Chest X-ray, PA view. Patient: 23 years old, sex F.
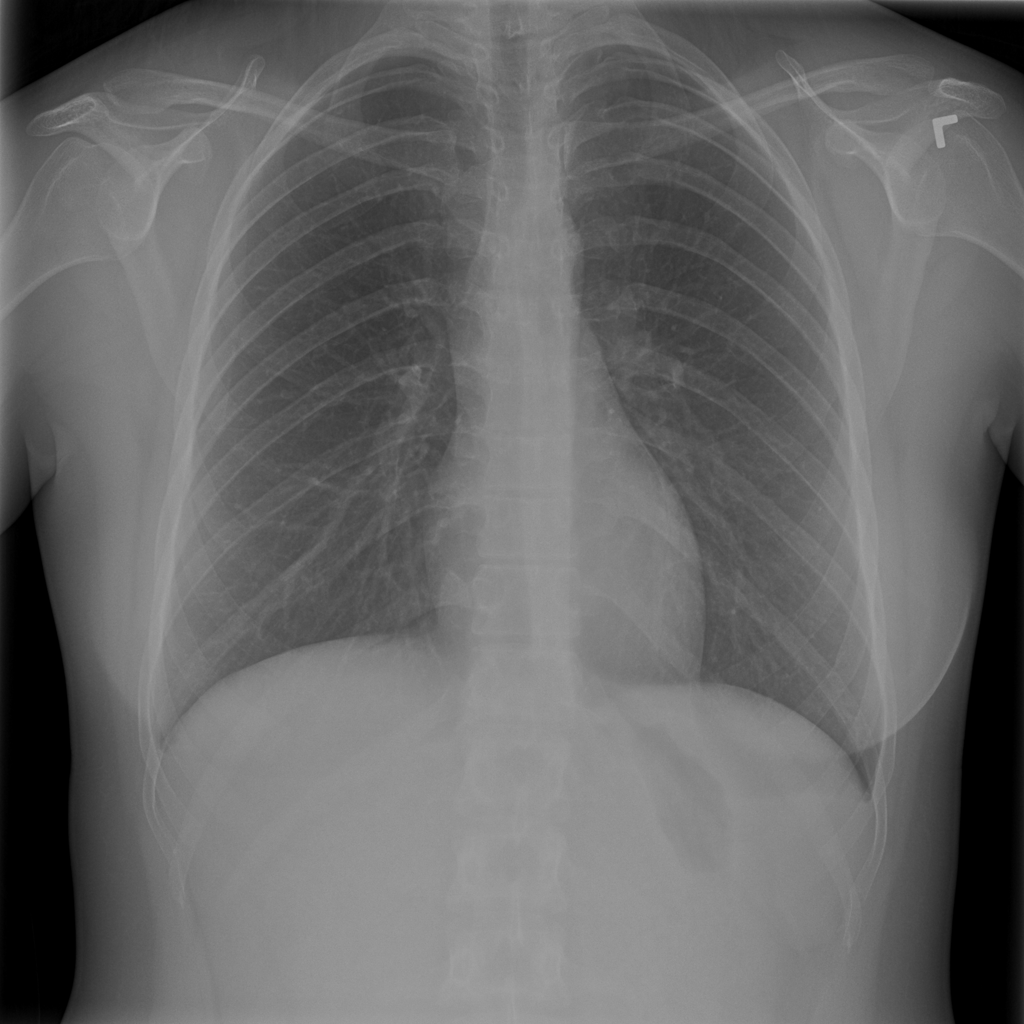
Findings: No Finding